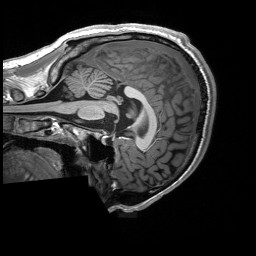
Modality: T1w
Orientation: sagittal
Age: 23
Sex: male
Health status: healthy
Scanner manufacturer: siemens
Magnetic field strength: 3 T
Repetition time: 2.53 s
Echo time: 0.00227 s